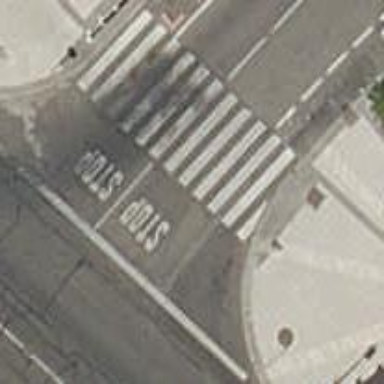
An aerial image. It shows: Unmarked crossing with zebra reference on footway.